Field crop: tomato
Growth stage: 2
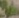
Species: solanum